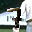
Label: 7